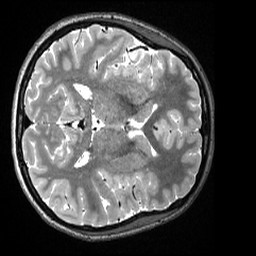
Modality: T2w
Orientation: axial
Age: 20
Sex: female
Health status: healthy
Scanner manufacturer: siemens
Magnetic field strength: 3 T
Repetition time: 3.2 s
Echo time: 0.563 s